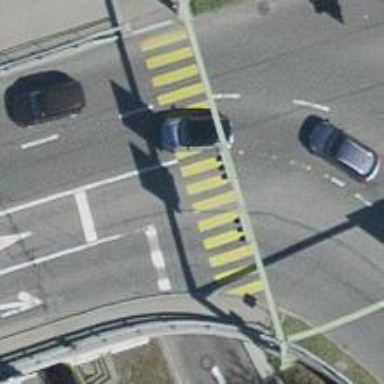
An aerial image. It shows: Road crossing with traffic signals.